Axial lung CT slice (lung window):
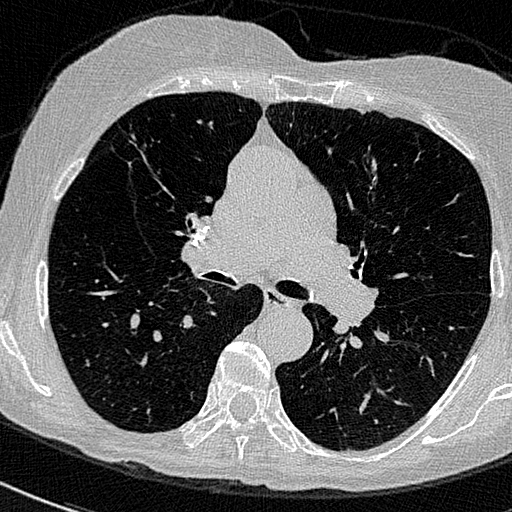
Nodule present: no